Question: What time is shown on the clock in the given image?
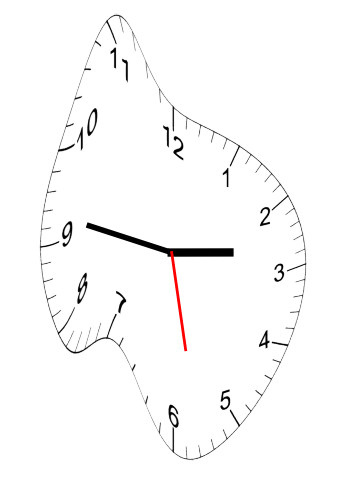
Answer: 02:46:28